Field crop: tomato
Growth stage: 2
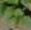
Species: solanum